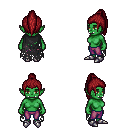
a pixel art fantasy rpg character, female body template, orc, green skin, black tattered cape, magenta pants, brunette long topknot hairstyle, metal boots, four views (front, back, left, right), 2x2 character sprite sheet, small pixel art, hard edges, no anti-aliasing